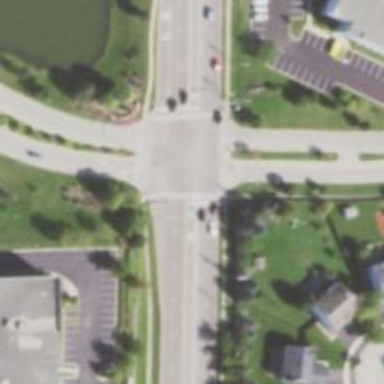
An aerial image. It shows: Secondary road with asphalt surface and separate sidewalk.